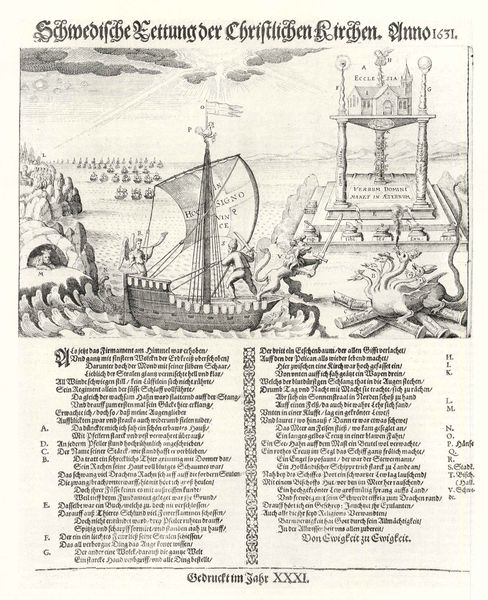
Titel: Schwedische Eettung [lies: Rettung] der Christlichen Kirchen
Künstler: Lukas Schnitzer
Institution: (Seriendruck)
Schlagwörter: felsen, feuer, himmel, kampf, mann, meer, wasser, weiß, wolken, menschen, see, ufer, grau, köpfe, schwarz, säulen, zeichnung, gebäude, tiere, rahmen, bild, kirche, sonne, insel, blatt, höhle, boot, engel, deutschland, schiff, schiffe, schrift, segel, segelboot, wellen, mast, segelschiff, grafik, spalten, hafen, schlacht, deutsch, fregatte, kirchen, buch, strahlen, druck, druckgraphik, stich, seite, illustration, schwarzweiß, schwert, text, zeitung, beschriftung, überschrift, schweden, regatta, schloß, christlich, fabelwesen, löwe, flotte, zeilen, dreißigjähriger krieg, kupferstich, christentum, drachen, drache, rettung, hydra, untier, regatter, einblattdruck, entdeckerzeit, reformation, buchillustration, majuskel, scheiterhaufen, liste, anno, schwerzweiß, schwedenkrieg, 1631, schwedisch, schiff; text; see; flotte; kirche, pampflet, in hoc signo vinces, tschiff